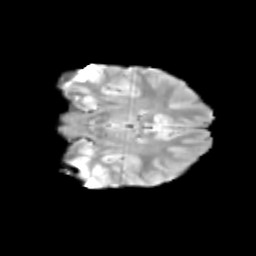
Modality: T2w
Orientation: coronal
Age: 10
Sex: male
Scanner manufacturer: siemens
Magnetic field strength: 3 T
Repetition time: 3.8 s
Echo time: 0.07 s